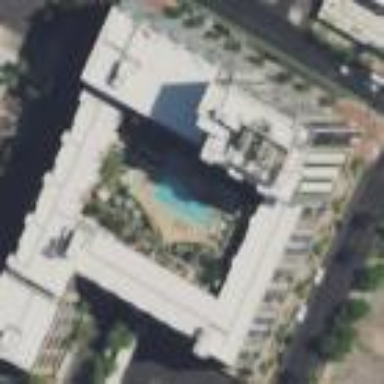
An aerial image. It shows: Partial view of apartment building.